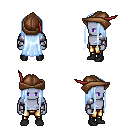
a pixel art fantasy rpg character, male body template, dark elf, purple skin, steel arm armor, gold greaves, white cyan extra-long hairstyle, leather cap, black shoes, four views (front, back, left, right), 2x2 character sprite sheet, small pixel art, hard edges, no anti-aliasing